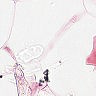
Metastatic tissue present: no